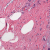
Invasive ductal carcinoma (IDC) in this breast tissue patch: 1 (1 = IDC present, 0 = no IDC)